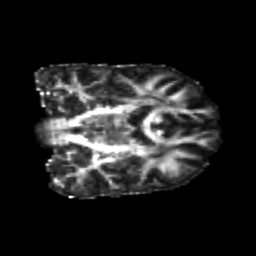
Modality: FA
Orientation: coronal
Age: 24
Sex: male
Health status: healthy
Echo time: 0.074 s